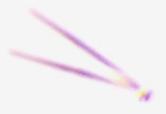
Label: Thalassionema